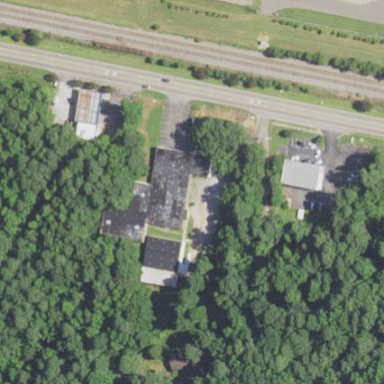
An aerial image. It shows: Commercial building.